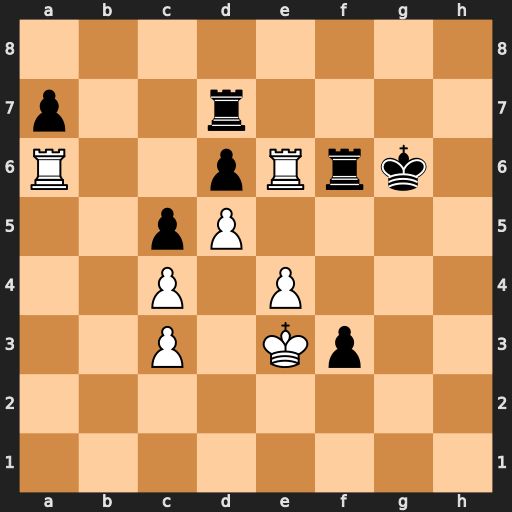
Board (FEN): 8/p2r4/R2pRrk1/2pP4/2P1P3/2P1Kp2/8/8
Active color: w
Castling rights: -
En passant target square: -
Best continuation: e5 Rxe6 dxe6 Re7 exd6 Rxe6+ Kxf3